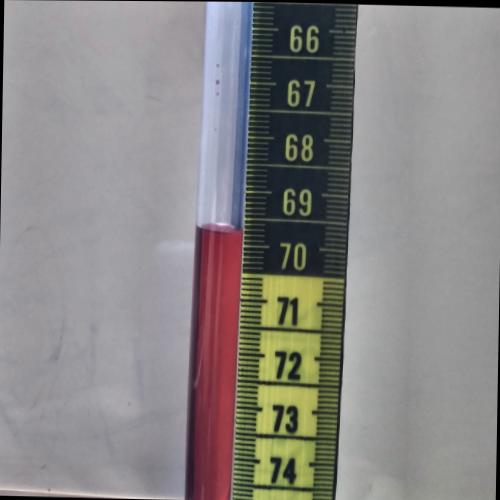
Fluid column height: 69.7 cm